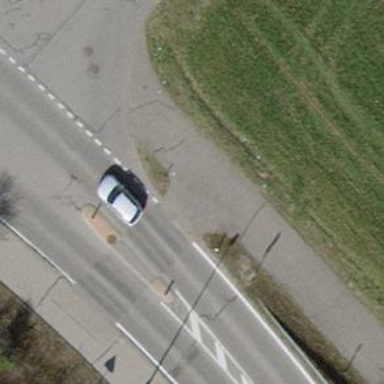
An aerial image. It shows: Unmarked crossing with pedestrian island.